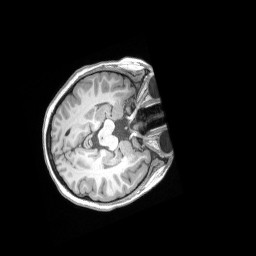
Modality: T1w
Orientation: axial
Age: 10
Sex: female
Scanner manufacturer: siemens
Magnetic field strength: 3 T
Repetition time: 2.53 s
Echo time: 0.00164 s